Field crop: maize
Growth stage: 2
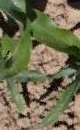
Species: maize